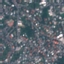
Land use / land cover class: Residential